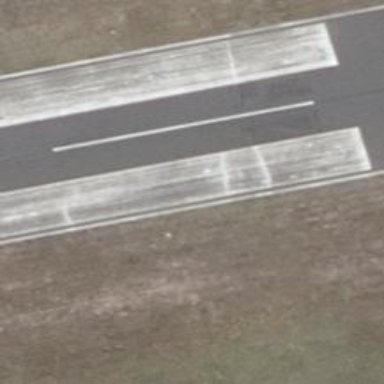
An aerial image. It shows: Aviation light marking the edge of runway.